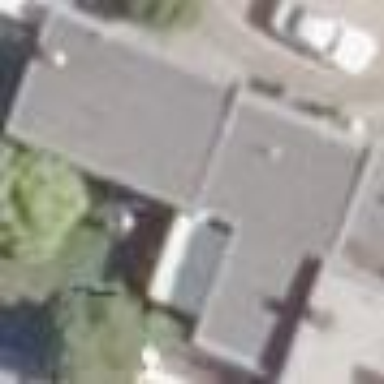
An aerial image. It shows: Flat-roofed house.